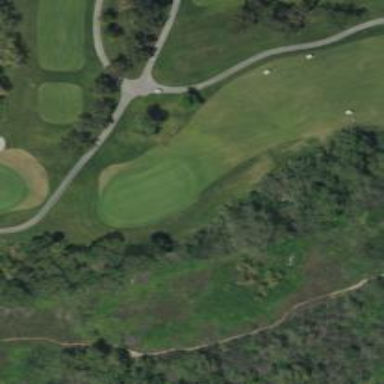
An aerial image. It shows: View of golf hole.